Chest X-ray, PA view. Patient: 60 years old, sex M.
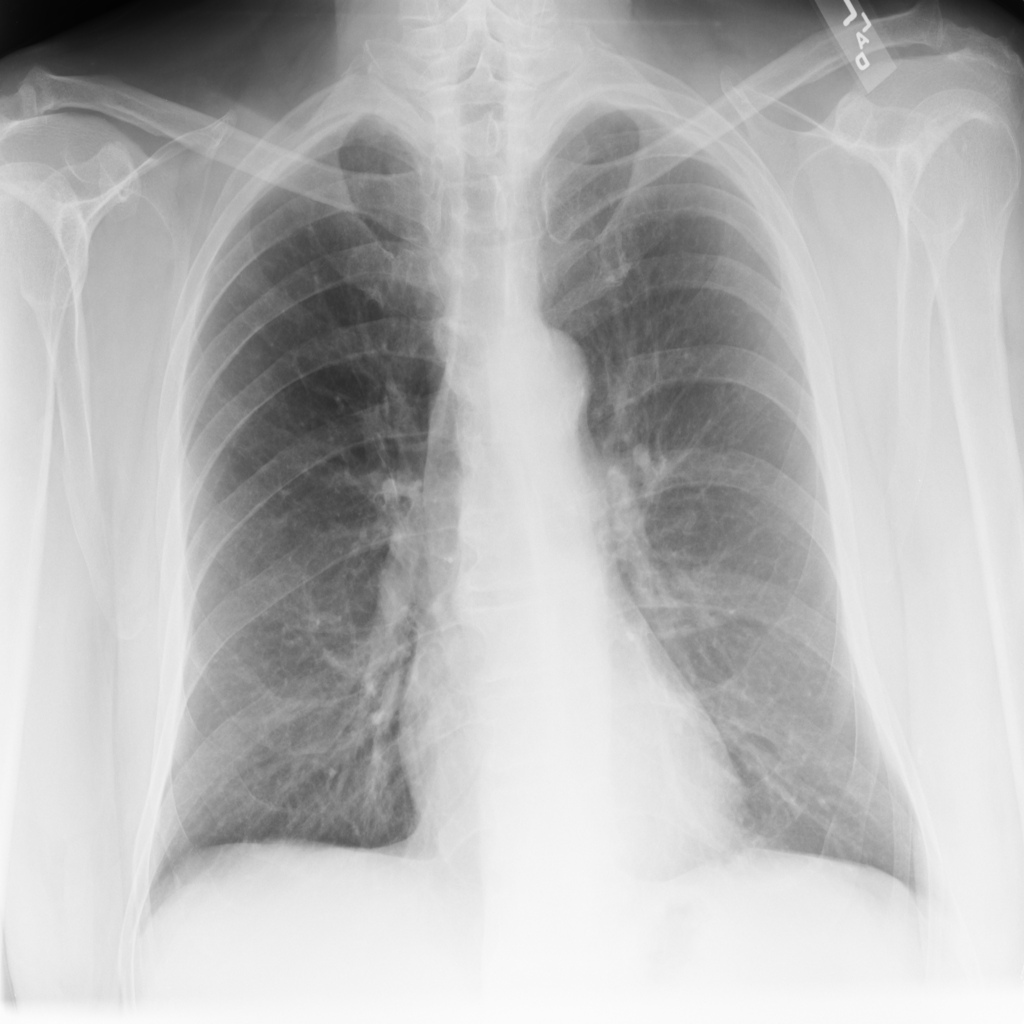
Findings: No Finding